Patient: sex M, age 79
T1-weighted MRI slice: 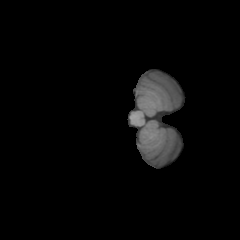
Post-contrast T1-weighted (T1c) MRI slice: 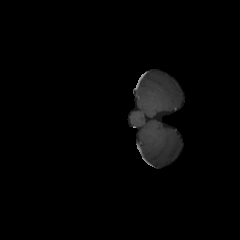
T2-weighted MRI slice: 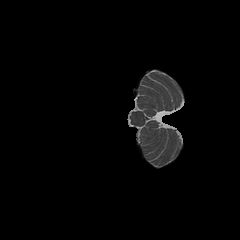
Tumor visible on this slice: no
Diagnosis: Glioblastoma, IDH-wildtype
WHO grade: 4